Question:
I'm putting the finishing touches to my first iOS app before I try to get it approved by Apple. One of the last things I've done is put images on two buttons. However, now I've added these buttons they don't appear where I want them to.
Is there any way to edit the dotted box in Xcode 5? I can't drag it around with my mouse and I think that's defining where the image shows up. I'd line the dotted box to be inside the solid box.
There is a slight misalignment in the other button that's shown in the picture, but that's not quite as bad.
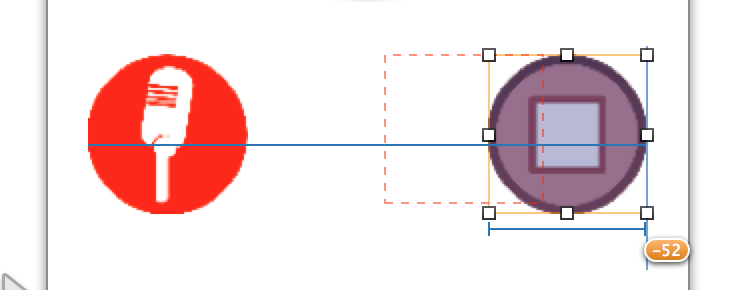
Answer: I've figured it out, set the constraints 'Leading Space' and 'Trailing Space' to 'Automatic', this shows up as SuperView in the Xcode UI.

Click on the gear cog and then select edit and click the tick-box next to Automatic and it should work fine.